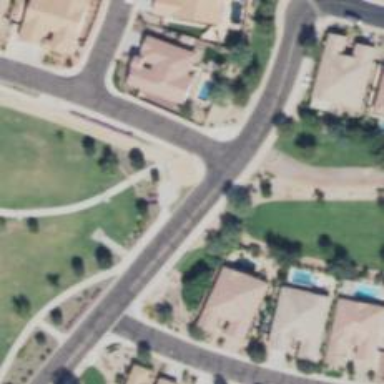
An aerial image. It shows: Residential road with asphalt surface.